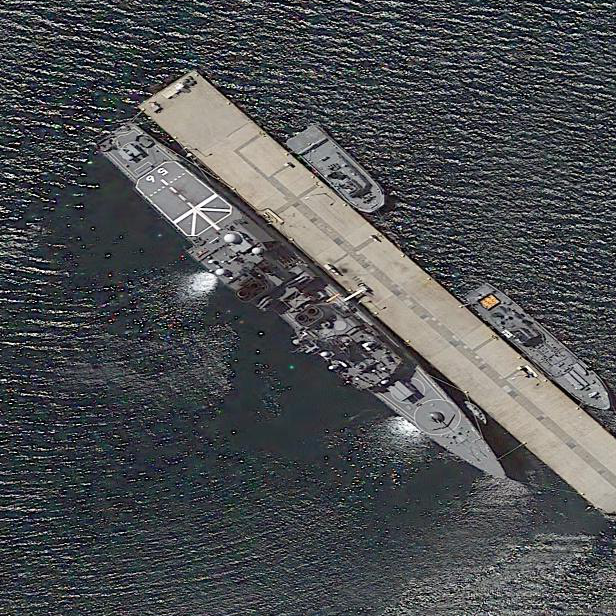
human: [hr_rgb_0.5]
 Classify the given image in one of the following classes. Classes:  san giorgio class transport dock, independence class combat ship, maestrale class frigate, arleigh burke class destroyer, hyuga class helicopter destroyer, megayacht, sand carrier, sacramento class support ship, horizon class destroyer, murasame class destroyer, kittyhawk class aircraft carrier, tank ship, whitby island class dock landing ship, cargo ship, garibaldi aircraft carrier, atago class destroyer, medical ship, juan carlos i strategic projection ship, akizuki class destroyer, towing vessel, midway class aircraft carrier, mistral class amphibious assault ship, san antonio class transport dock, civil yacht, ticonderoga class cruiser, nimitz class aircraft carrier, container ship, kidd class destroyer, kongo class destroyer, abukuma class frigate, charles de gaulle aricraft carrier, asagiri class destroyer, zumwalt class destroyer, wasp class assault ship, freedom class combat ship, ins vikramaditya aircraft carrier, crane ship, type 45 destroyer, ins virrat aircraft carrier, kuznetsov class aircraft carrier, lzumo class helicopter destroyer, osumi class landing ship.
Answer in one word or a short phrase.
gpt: Asagiri class destroyer